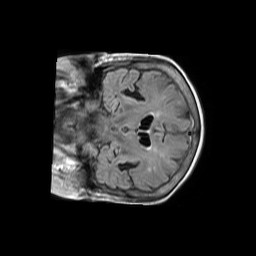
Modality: FLAIR
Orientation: coronal
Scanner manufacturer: philips
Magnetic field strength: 1.5 T
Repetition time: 11 s
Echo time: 0.14 s